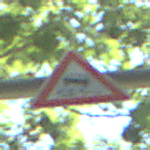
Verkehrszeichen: SchleuderOderRutschgefahr
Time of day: Midday
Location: Outdoor (Suburban)
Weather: Clear
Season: NotSpecified
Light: Natural